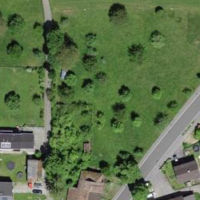
EUNIS habitat code: 25
Species observed at this site:
Cardamine pratensis